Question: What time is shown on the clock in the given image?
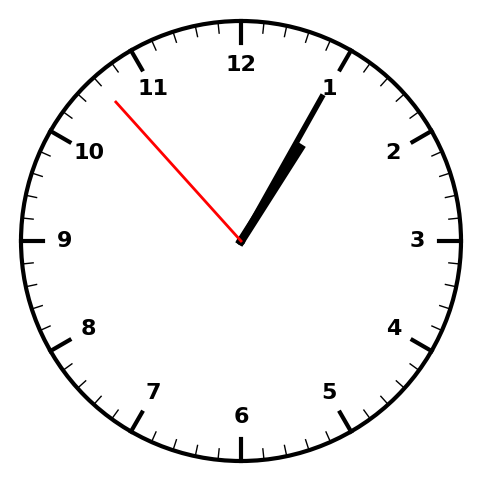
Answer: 01:04:53